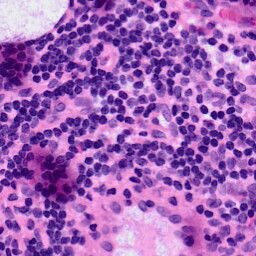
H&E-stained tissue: LymphNode